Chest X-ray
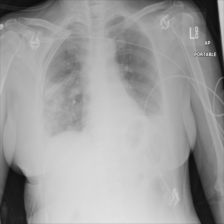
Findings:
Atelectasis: negative
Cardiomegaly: negative
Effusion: negative
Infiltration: negative
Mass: negative
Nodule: positive
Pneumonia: negative
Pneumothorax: positive
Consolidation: negative
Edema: negative
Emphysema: negative
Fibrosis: negative
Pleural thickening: negative
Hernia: negative